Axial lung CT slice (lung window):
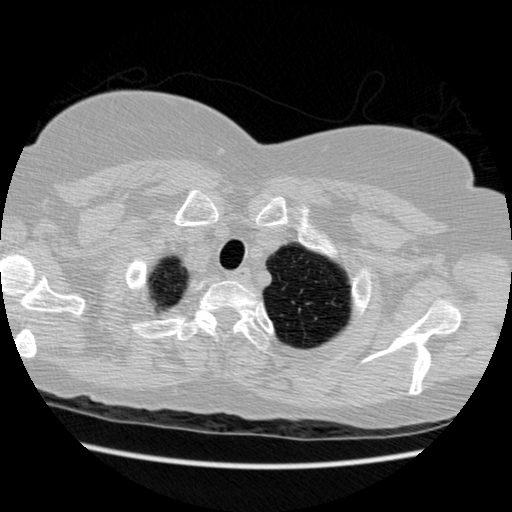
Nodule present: no